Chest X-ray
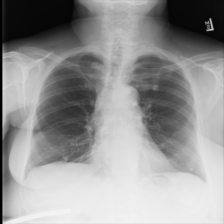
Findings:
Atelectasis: negative
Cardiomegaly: negative
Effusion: negative
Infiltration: negative
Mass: negative
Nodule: negative
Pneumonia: negative
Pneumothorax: negative
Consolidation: negative
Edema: negative
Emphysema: negative
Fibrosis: negative
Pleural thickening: negative
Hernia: negative